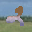
Label: 2